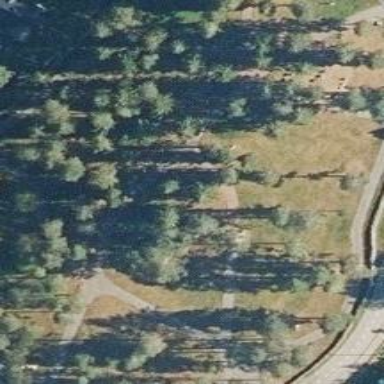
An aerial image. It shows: Cemetery.